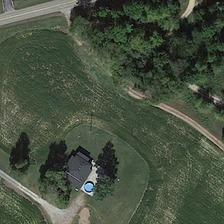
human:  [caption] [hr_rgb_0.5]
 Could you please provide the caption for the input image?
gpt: a building with three trees are near a piece of meadow and some green trees .

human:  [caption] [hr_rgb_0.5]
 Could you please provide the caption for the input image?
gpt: a building with three trees are near a piece of meadow and some green trees .

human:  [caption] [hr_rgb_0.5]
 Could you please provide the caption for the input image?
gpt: a building with three trees are near a piece of meadow and some green trees .

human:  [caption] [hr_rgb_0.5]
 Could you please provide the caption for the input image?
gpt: a building with three trees are near a piece of meadow and some green trees .

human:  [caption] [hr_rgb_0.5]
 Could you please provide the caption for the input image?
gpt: a building with three trees are near a piece of meadow and some green trees .